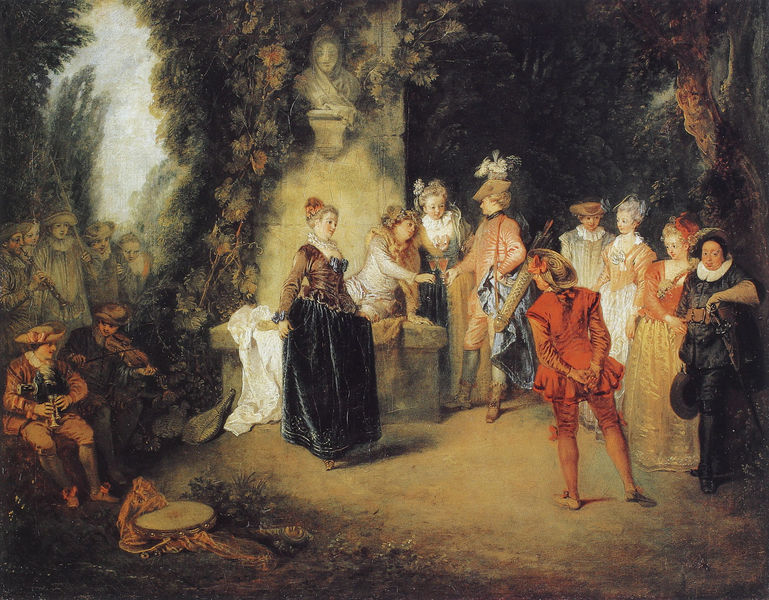
Titel: Liebe im Französischen Theater
Künstler: Jean-Antoine Watteau
Institution: Berlin, Staatliche Museen, Gemäldegalerie
Schlagwörter: blau, dunkel, gemälde, himmel, mann, bäume, frauen, braun, damen, frau, hut, hüte, kleid, männer, weiss, dame, rot, tuch, fest, gesellschaft, rock, tanz, gläser, mütze, barock, kleidung, samt, gewand, adel, personen, instrumente, musik, musiker, renaissance, rokoko, wald, garten, skulptur, liebe, röcke, hof, wein, vergnügen, büste, menuett, spiel, schwert, waffe, stiefel, heiter, ritter, geige, jäger, romantisch, mittelalter, grotte, konsole, dudelsack, kopfschmuck, zuprosten, köcher, pfeile, tambourin, tamburin, musikanten, kavalier, prost, blasinstrument, oboe, tamborin